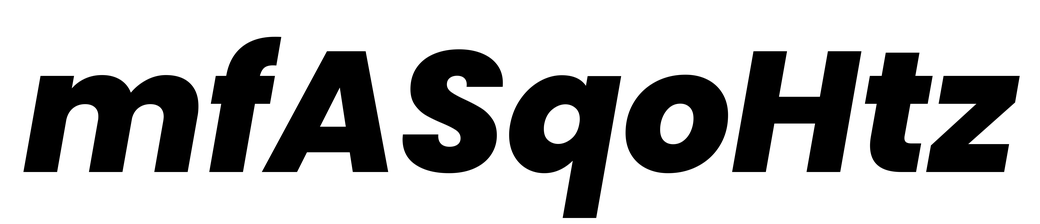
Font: Poppins-ExtraBoldItalic